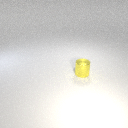
small yellow metal cylinder